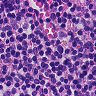
Metastatic tissue present: no